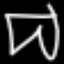
Label: pants